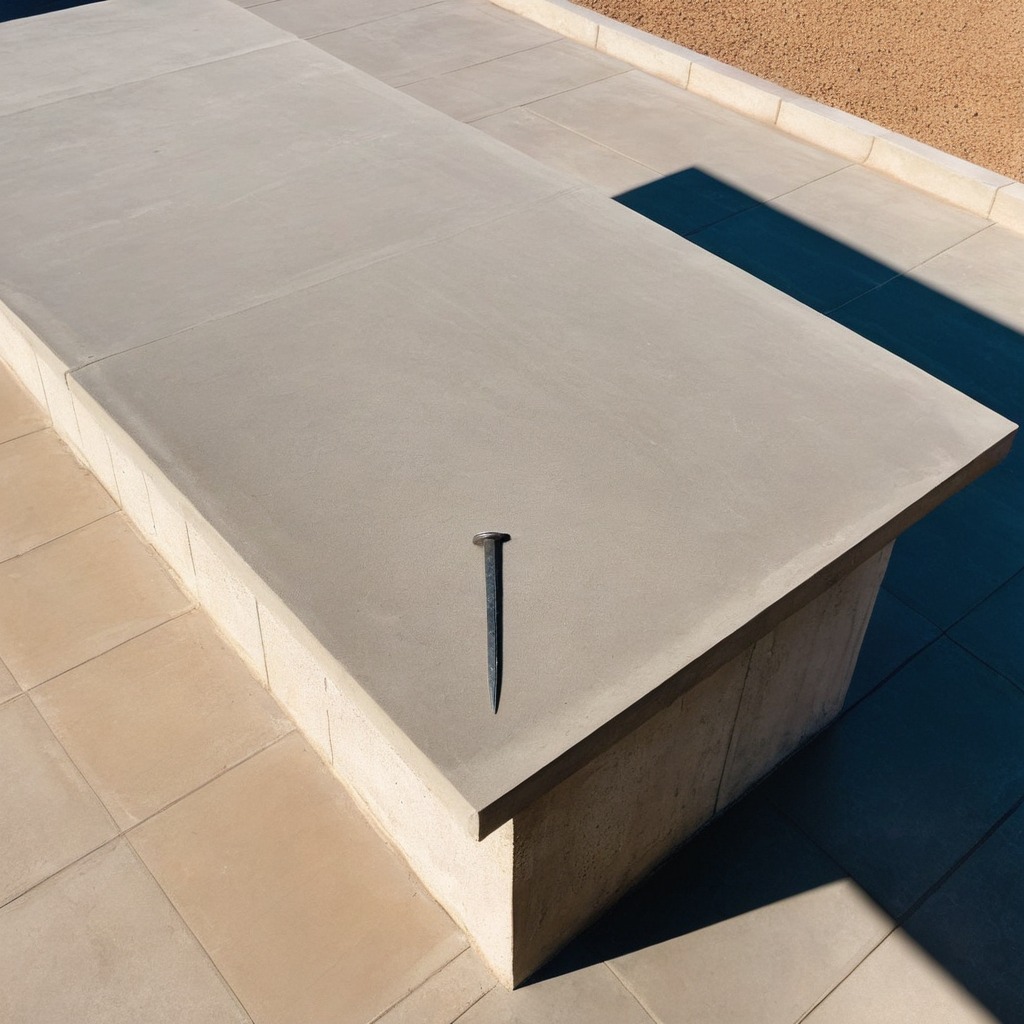
An iron nail lies on a wooden table.